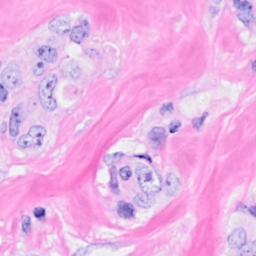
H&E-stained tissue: Breast